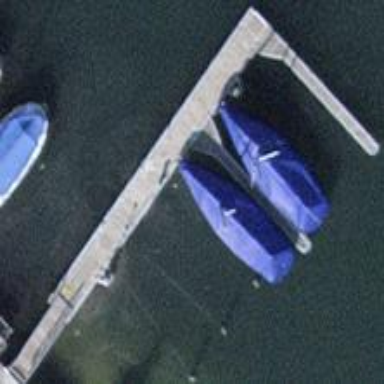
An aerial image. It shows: Man-made pier.